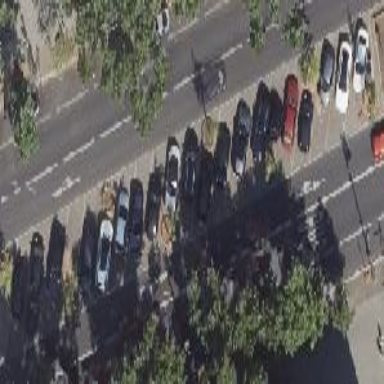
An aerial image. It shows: Parking available on the street side.